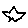
Label: star